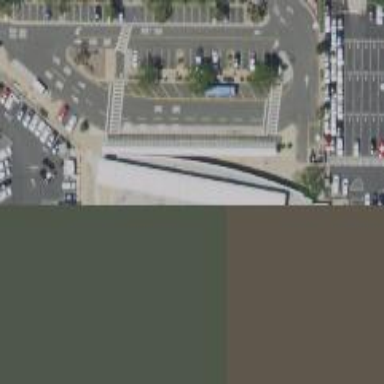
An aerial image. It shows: Car rental service.